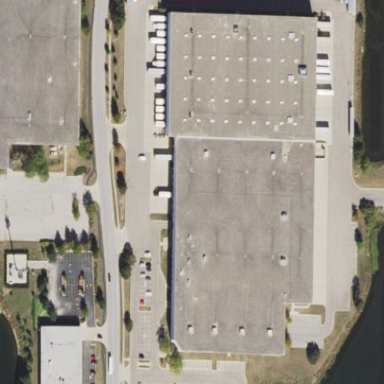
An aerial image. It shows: Warehouse.